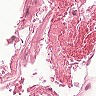
Metastatic tissue present: no